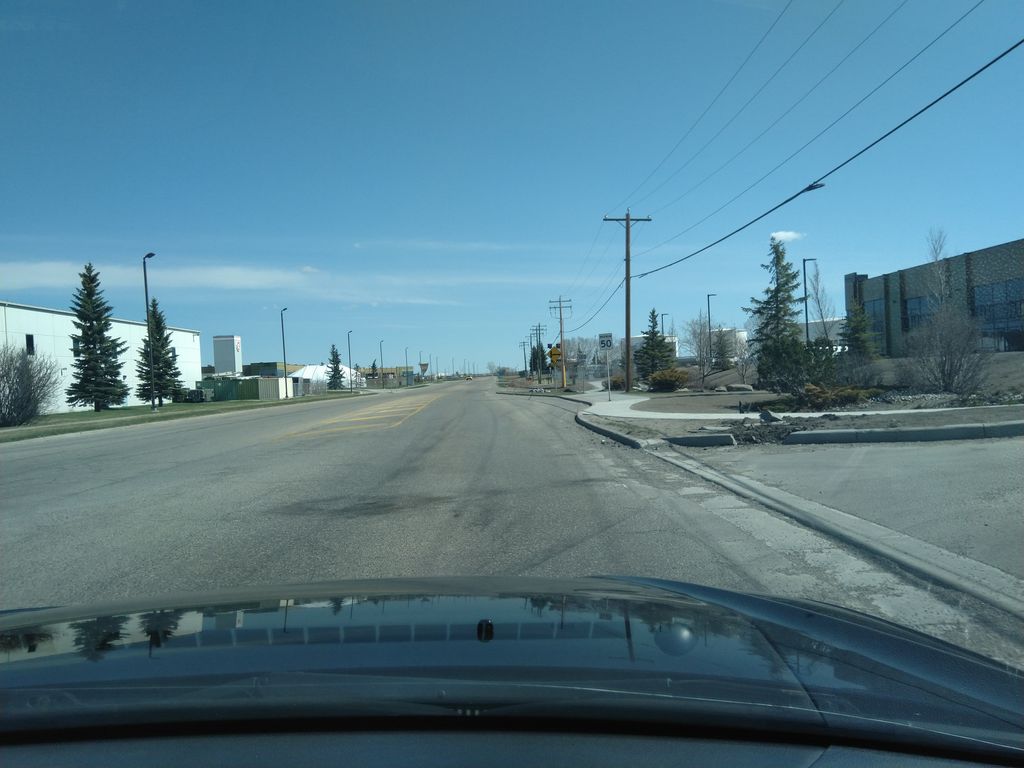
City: calgary